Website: macys
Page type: cart
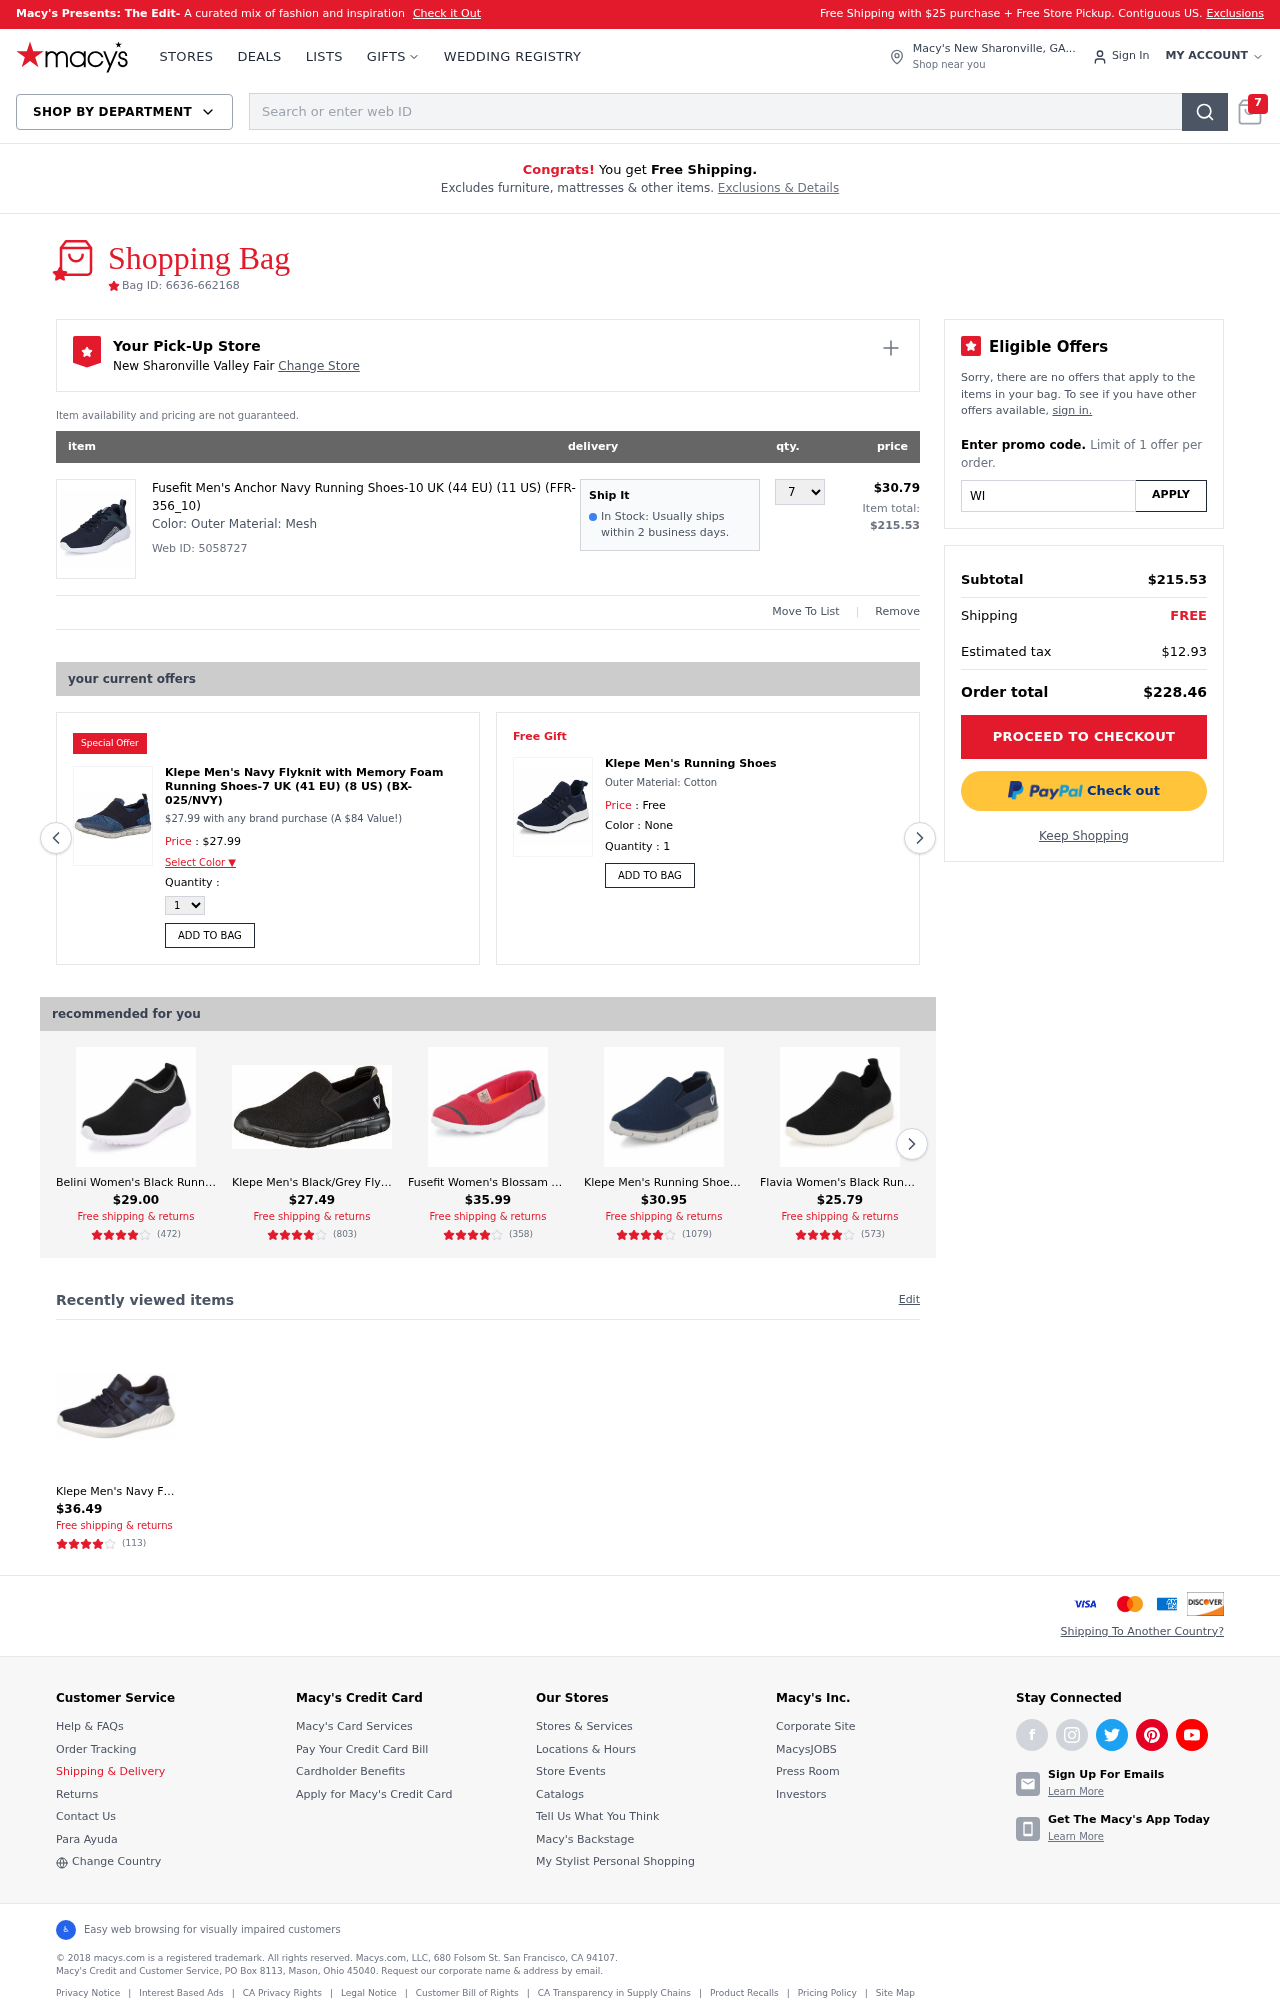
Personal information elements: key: PII_CITY
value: New Sharonville Valley Fair Change Store
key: PII_CITY_STATE
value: New Sharonville, GA
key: PII_PROMO_CODE
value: WINTER58
Product elements: key: PRODUCT1_DESC
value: Outer Material: Mesh
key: PRODUCT1_NAME
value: Fusefit Men's Anchor Navy Running Shoes-10 UK (44 EU) (11 US) (FFR-356_10)
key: PRODUCT1_PRICE
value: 30.79
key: PRODUCT1_QUANTITY
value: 7
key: PRODUCT2_NAME
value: Klepe Men's Navy Flyknit with Memory Foam Running Shoes-7 UK (41 EU) (8 US) (BX-025/NVY)
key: PRODUCT2_PRICE
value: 27.99
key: PRODUCT3_DESC
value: Outer Material: Cotton
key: PRODUCT3_NAME
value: Klepe Men's Running Shoes
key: PRODUCT4_NAME
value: Belini Women's Black Running Shoes-4 UK (37 EU) (BS 122BLACK4)
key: PRODUCT4_NUM_RATINGS
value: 472
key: PRODUCT4_PRICE
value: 29
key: PRODUCT4_RATING
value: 4
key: PRODUCT5_NAME
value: Klepe Men's Black/Grey Flyknit with Memory Foam Running Shoes-7 UK (41 EU) (8 US) (CE-1336/BLKGRY)
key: PRODUCT5_NUM_RATINGS
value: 803
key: PRODUCT5_PRICE
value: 27.49
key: PRODUCT5_RATING
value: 4.1
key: PRODUCT6_NAME
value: Fusefit Women's Blossam Fushia Running Shoes-4 UK (37 EU) (5 US) (FFR-465)
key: PRODUCT6_NUM_RATINGS
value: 358
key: PRODUCT6_PRICE
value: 35.99
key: PRODUCT6_RATING
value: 3.6
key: PRODUCT7_NAME
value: Klepe Men's Running Shoes-9 UK (43 EU) (10 US) (CE-1336/NVYGRY)
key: PRODUCT7_NUM_RATINGS
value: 1079
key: PRODUCT7_PRICE
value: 30.95
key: PRODUCT7_RATING
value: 3.7
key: PRODUCT8_NAME
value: Flavia Women's Black Running Shoes-9 UK (41 EU) (10 US) (FKT/ST1902/BLK)
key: PRODUCT8_NUM_RATINGS
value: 573
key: PRODUCT8_PRICE
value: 25.79
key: PRODUCT8_RATING
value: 4.4
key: PRODUCT9_NAME
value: Klepe Men's Navy Flyknit Running Shoes-10 UK (44 EU) (11 US) (KP811/NVY)
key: PRODUCT9_NUM_RATINGS
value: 113
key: PRODUCT9_PRICE
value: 36.49
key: PRODUCT9_RATING
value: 4.3
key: PRODUCT2_DESC
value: $27.99 with any brand purchase (A $84 Value!)
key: PRODUCT1_WEB_ID
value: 5058727
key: PRODUCT1_TOTAL
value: $215.53
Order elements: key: ORDER_NUM_ITEMS
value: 7
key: ORDER_ID
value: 6636-662168
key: ORDER_SUBTOTAL
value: $215.53
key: ORDER_TAX
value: $12.93
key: ORDER_TOTAL
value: $228.46
Search elements: key: HEADER_SEARCH
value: Search or enter web ID